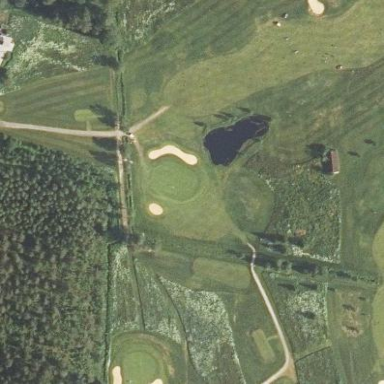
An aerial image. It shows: Golf fairway in the image.